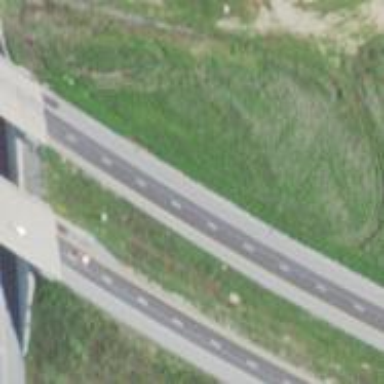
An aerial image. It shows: Asphalt motorway.